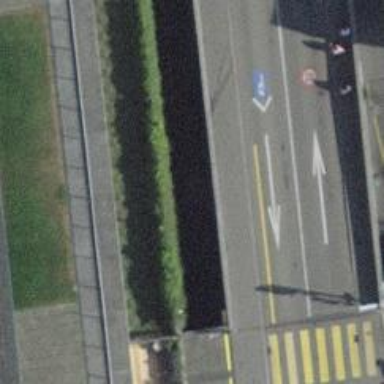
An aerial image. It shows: Bicycle parking area with protected anchors.